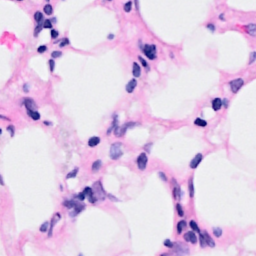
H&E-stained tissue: Breast